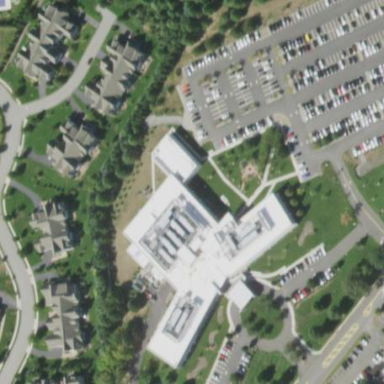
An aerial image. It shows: Healthcare facility identified as hospital.